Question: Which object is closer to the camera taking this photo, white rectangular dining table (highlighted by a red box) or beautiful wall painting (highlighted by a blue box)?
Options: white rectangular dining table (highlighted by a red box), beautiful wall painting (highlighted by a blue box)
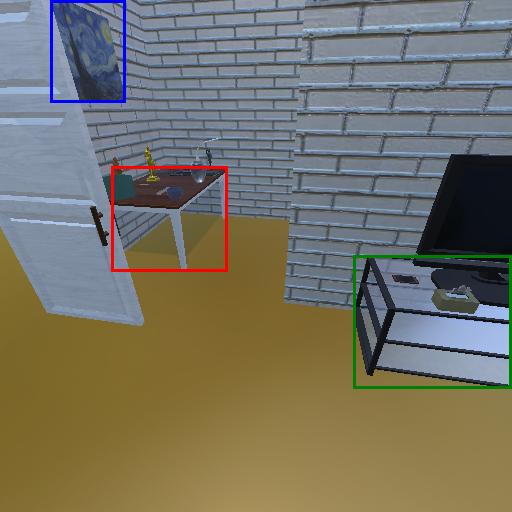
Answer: white rectangular dining table (highlighted by a red box)